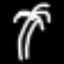
Label: palm tree